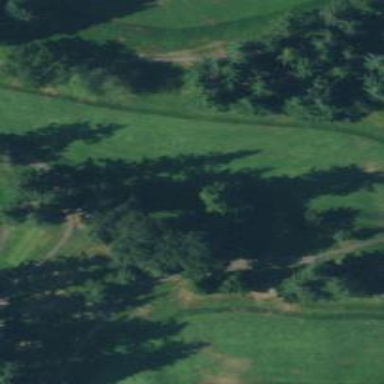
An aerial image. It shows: Grassy area designated as golf fairway.